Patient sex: F
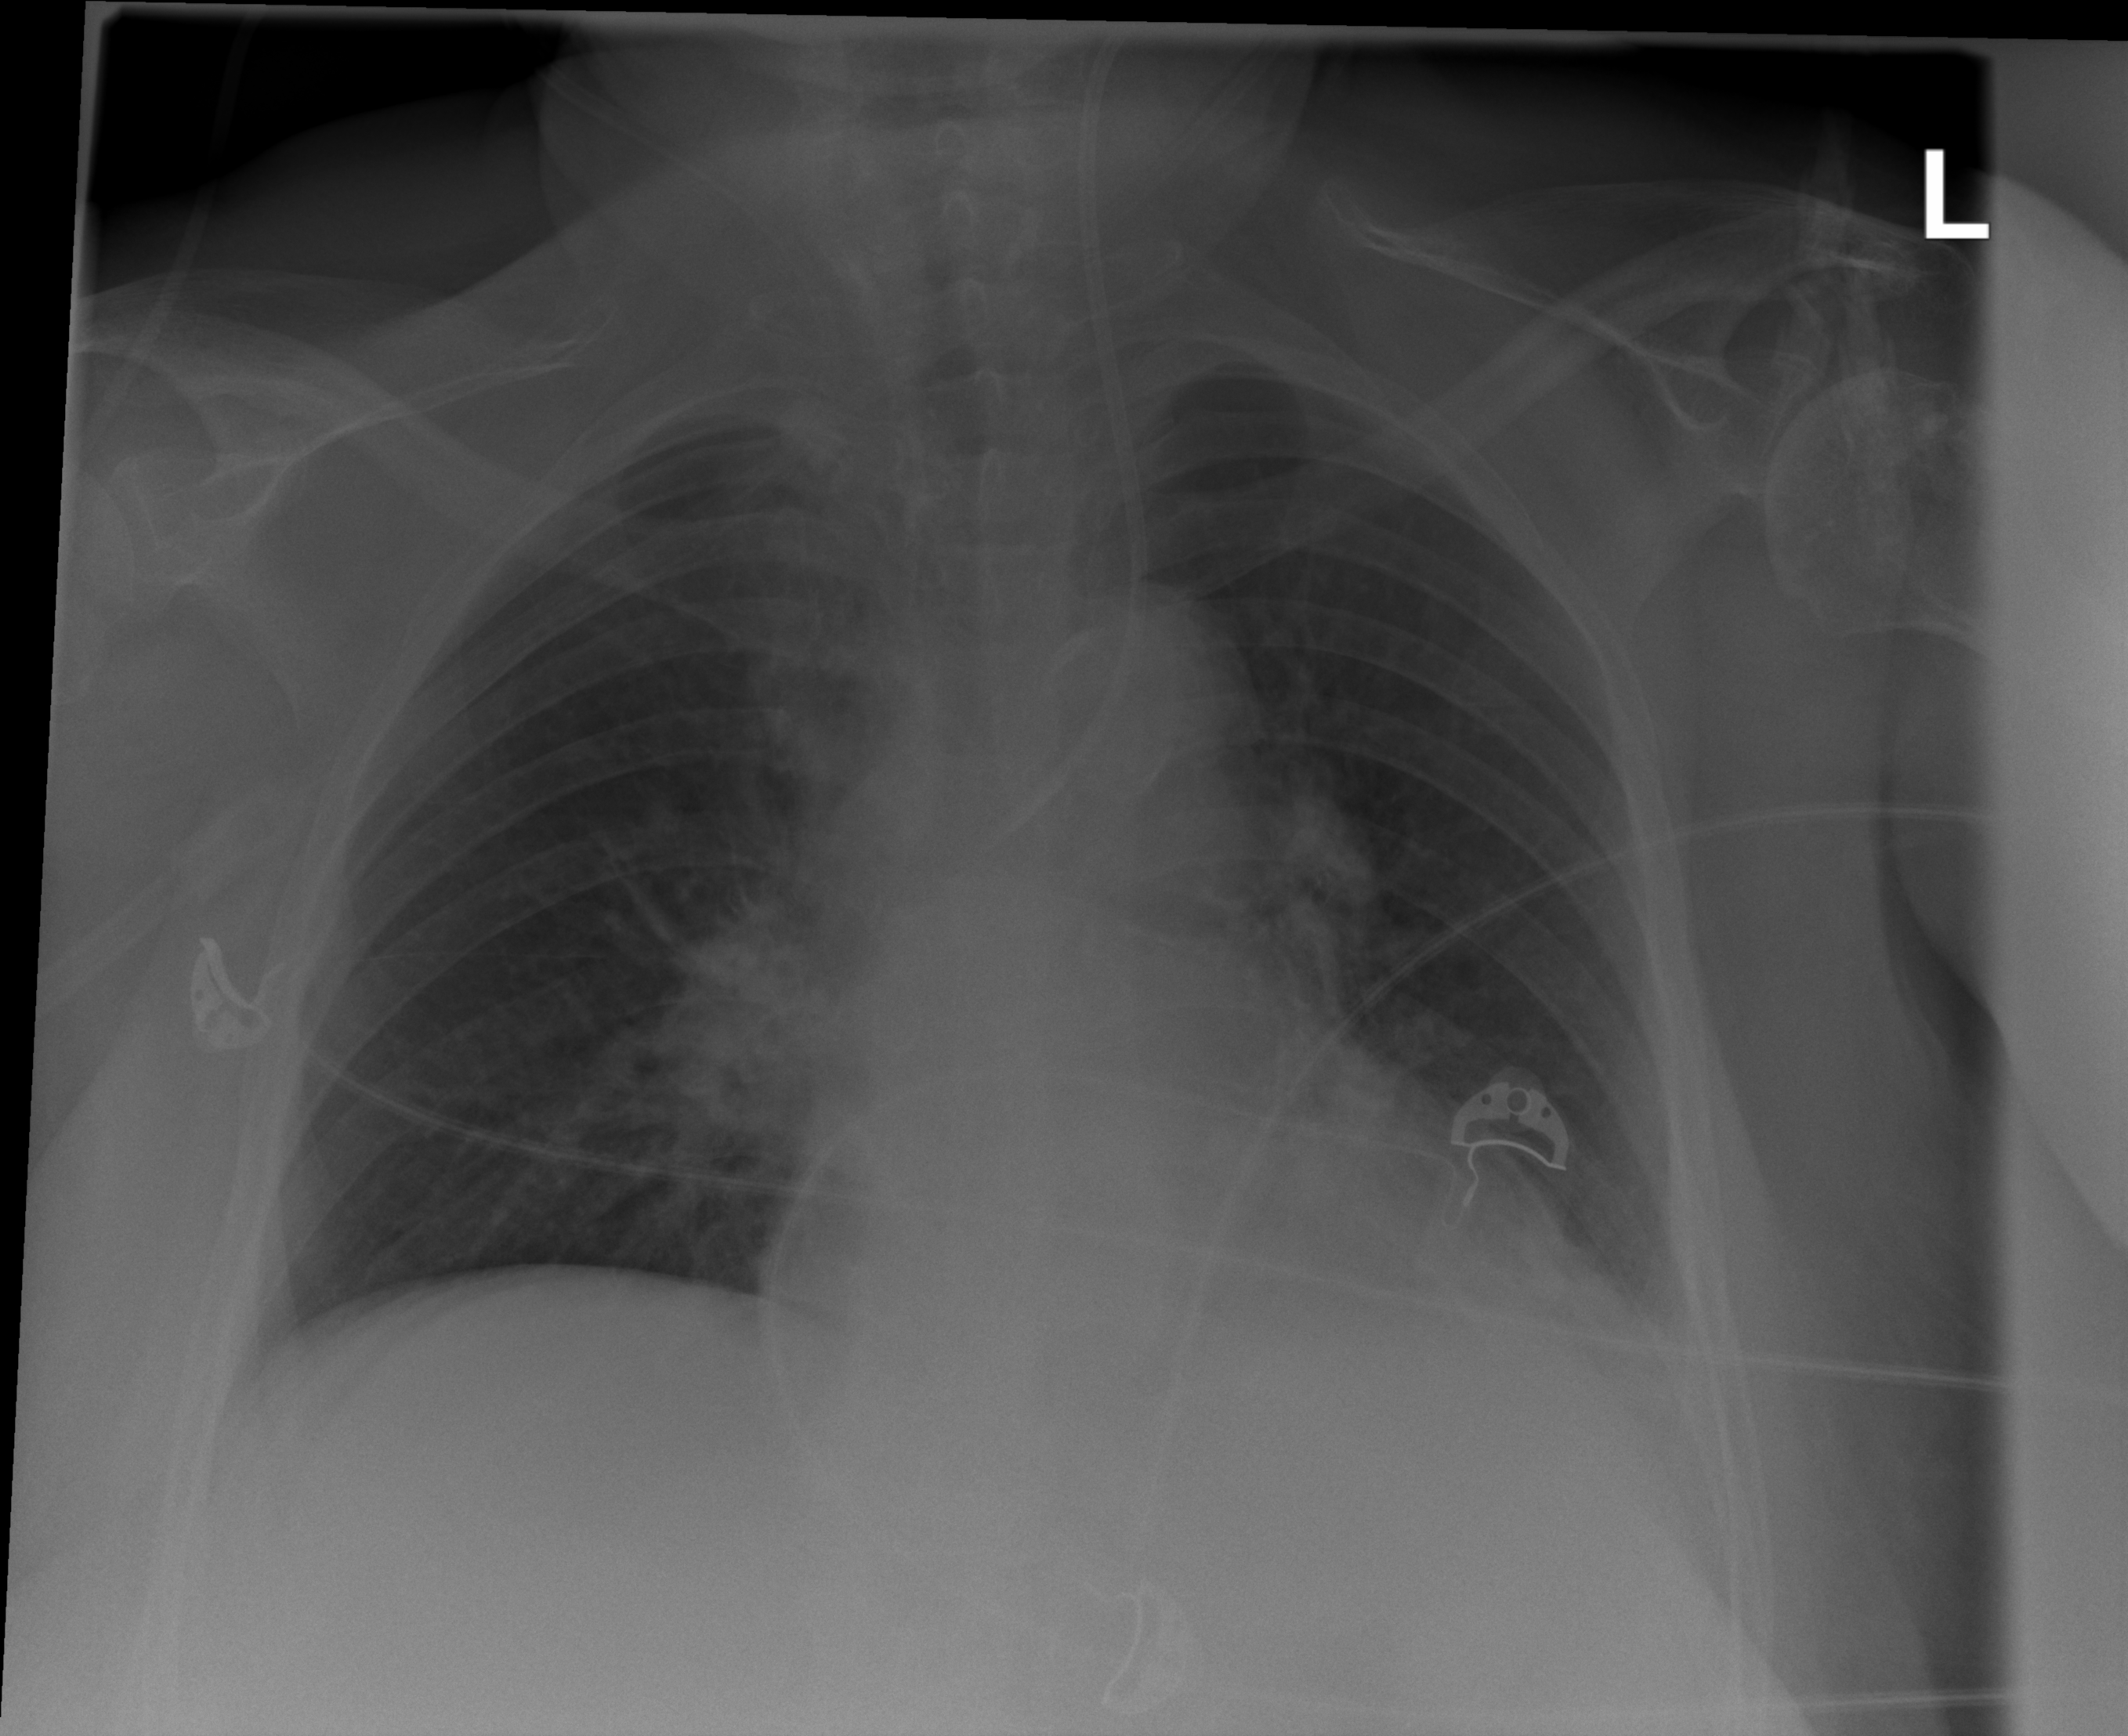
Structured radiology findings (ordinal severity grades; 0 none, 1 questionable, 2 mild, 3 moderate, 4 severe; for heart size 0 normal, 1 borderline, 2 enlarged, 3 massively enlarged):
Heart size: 0
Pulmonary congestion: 0
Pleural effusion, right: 0
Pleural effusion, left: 2
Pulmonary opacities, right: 0
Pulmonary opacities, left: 0
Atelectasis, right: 0
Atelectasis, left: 0